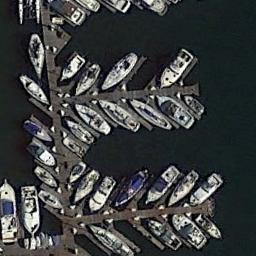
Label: harbor